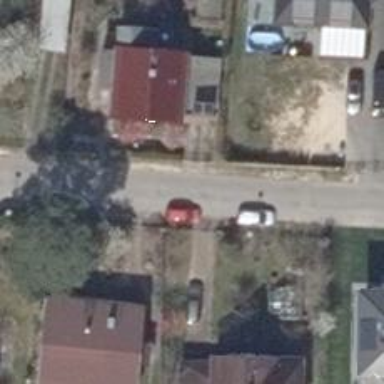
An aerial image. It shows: Driveway leading to service road.